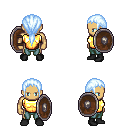
a pixel art fantasy rpg character, male body template, human, tanned skin, gold chest armor, teal pants, white cyan ponytail hairstyle, black shoes, shield, four views (front, back, left, right), 2x2 character sprite sheet, small pixel art, hard edges, no anti-aliasing